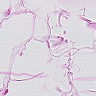
Metastatic tissue present: no